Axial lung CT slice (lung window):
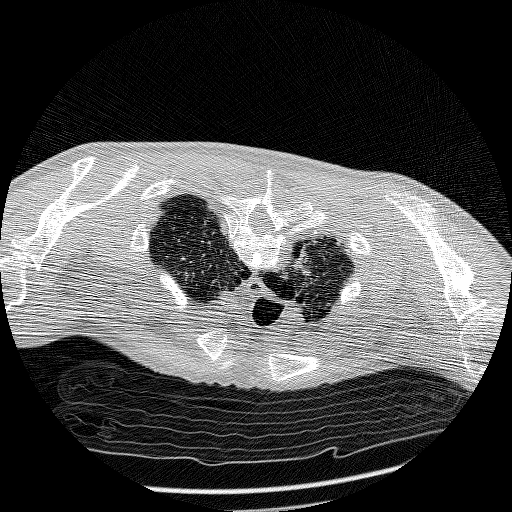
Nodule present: no